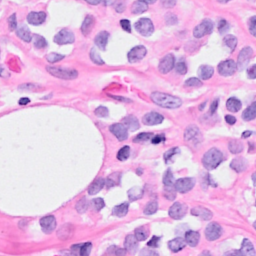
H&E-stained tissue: Breast